Question: I have this configuration of viewControllers and segues on a storyboard.

Application starts at A. A presents two choices to the user: create a new project or load a new project.
The user then goest to B and creates stuff, proceeding to Preview to see it rendered. At Preview the user can save the project and can also go forward to file manager to load another project. If the user chooses to go to the file manager, after loading a project the app unwinds the segue to preview. This is the normal flux (black lines).
Another flux is this. The user starts the app at A and chooses to load a project. Then the app goes directly to the file manager where a project can be load. Here is my problem. The app cannot unwind to preview because it jumped from A to file manager, so the app has to go forward to preview. If I do that, the user cannot modify the project, because the part that allows modification is on B (green lines flux). Also, if I go to preview from file manager I will have an inconsistency because at one time the preview's back button will go to B and on another instance to the file manager.
How do I solve that? I cannot go from file manager to B.
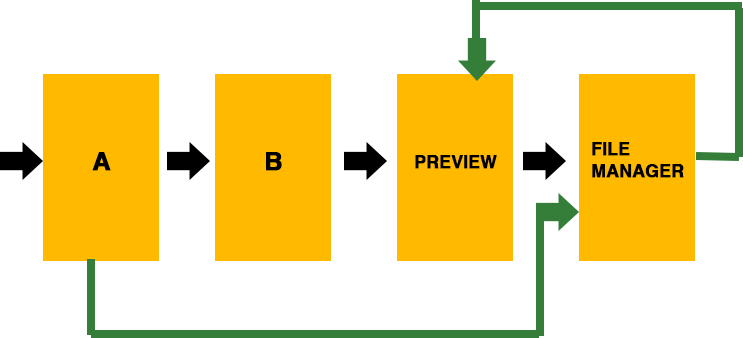
Answer: I would amend your flow, so that:
a) The 'File Manager' scene seques into 'Scene B'. If you want the user to be taken straight to the 'Preview' scene in this case, then just implement an immediate segue into 'Preview'. Then from the 'Preview' scene you can unwind to 'Scene B' to undertake further edits, etc.
b) When the user saves the project in the 'Preview' scene, don't segue forward to 'File Manager'. Unwind all the way back to 'Scene A'. The user will then be presented with the option of creating another new project (segue straight to 'Scene B'), or loading an existing one (segue to 'File Manager').